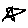
Label: star